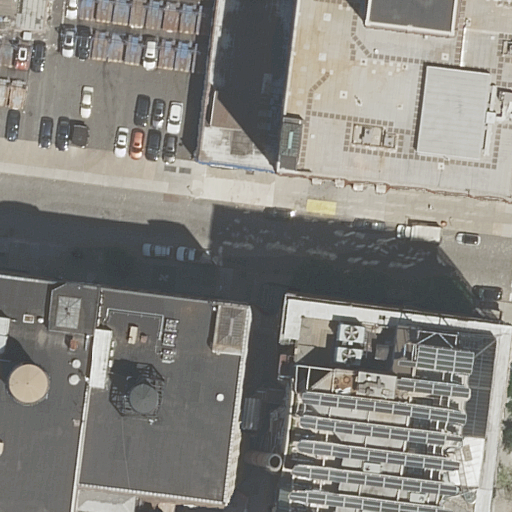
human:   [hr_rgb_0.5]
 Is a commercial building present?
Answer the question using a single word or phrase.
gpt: no

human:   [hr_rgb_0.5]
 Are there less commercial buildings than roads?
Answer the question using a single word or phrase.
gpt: yes

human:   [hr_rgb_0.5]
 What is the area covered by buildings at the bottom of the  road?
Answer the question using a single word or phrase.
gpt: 4021m2

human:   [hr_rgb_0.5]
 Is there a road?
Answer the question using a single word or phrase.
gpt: yes

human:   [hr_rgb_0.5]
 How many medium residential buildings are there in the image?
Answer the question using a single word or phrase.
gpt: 1

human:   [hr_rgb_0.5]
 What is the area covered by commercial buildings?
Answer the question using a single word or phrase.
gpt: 0m2

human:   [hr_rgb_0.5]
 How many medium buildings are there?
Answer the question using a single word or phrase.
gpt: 1

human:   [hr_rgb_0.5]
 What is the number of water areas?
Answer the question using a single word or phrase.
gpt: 0

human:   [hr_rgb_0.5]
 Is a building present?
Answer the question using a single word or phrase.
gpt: yes

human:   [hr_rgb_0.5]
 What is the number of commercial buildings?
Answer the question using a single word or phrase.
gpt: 0

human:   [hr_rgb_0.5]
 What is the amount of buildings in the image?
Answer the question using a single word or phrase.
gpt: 7

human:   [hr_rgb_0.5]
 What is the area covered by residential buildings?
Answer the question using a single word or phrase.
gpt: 5955m2

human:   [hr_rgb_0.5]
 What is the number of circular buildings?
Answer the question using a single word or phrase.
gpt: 0

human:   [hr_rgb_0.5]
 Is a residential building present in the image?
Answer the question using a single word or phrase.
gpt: yes

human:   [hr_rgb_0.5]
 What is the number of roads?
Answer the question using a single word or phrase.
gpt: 1

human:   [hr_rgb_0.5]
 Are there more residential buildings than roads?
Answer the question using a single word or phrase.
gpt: yes

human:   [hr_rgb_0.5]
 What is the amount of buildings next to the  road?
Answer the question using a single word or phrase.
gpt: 7

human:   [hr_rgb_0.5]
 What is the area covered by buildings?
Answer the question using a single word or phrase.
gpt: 5955m2

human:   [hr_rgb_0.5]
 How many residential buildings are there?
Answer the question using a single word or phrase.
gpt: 7

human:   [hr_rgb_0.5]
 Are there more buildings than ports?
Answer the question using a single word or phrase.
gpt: yes

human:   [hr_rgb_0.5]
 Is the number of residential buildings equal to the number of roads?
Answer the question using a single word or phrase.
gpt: no

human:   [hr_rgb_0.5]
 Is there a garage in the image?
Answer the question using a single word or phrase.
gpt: no

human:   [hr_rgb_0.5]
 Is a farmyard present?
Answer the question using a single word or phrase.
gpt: no

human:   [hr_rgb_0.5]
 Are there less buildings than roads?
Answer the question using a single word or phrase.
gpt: no

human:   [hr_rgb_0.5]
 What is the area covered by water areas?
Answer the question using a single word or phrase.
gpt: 0m2

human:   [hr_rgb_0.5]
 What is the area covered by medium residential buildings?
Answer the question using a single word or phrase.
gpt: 104m2

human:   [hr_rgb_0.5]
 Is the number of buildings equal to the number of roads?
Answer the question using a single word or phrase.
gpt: no

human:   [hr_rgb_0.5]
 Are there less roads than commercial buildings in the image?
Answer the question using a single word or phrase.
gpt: no

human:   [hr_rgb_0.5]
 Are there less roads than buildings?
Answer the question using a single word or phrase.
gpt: yes

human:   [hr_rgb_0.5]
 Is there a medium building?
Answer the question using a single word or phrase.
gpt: yes

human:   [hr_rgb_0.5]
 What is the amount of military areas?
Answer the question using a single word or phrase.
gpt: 0

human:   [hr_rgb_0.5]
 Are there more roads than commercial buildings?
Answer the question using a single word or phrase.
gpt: yes

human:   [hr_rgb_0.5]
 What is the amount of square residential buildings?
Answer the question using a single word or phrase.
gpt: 0

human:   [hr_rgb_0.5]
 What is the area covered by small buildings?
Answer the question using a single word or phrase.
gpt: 89m2

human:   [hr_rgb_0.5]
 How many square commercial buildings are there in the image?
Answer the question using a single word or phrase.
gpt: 0

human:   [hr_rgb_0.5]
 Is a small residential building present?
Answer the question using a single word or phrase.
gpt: yes

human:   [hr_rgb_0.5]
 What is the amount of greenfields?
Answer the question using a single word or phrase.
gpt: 0

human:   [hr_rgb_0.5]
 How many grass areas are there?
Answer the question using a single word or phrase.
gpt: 0

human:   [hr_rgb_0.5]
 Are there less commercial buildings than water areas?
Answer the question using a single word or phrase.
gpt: no

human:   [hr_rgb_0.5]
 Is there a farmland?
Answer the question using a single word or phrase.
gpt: no

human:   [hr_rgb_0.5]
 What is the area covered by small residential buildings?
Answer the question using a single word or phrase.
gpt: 89m2

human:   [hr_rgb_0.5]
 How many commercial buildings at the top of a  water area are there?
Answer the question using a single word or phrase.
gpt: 0

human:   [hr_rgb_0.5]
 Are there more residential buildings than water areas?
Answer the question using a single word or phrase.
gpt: yes

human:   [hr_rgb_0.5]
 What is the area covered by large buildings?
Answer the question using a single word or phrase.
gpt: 5761m2

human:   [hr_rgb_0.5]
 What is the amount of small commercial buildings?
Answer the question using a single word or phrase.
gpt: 0

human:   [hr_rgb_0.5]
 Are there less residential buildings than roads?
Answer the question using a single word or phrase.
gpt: no

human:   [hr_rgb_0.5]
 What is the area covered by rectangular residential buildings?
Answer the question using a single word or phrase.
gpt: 3230m2

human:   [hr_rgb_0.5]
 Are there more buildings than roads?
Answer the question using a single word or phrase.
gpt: yes

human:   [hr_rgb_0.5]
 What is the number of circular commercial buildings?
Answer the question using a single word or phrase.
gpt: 0

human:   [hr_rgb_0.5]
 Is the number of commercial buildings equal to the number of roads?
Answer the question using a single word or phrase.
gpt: no

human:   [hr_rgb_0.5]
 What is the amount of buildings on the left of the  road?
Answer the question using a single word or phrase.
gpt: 3

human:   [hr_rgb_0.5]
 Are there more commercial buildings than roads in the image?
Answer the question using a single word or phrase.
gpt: no

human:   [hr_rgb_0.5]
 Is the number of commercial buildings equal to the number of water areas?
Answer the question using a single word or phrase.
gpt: yes

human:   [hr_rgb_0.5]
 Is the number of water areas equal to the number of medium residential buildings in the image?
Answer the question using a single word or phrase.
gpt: no

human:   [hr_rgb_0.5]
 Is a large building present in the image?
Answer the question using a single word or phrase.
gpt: yes

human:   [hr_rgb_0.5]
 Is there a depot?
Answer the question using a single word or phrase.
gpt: no

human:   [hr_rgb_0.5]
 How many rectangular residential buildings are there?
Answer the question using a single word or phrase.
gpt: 5

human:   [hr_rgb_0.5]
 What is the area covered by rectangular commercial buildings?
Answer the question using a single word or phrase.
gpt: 0m2

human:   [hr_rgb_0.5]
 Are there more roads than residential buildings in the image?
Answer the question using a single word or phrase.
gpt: no

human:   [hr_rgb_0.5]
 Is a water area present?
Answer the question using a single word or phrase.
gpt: no

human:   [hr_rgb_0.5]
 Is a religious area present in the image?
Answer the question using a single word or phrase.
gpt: no

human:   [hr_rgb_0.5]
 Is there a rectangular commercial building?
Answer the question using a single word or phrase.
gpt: no

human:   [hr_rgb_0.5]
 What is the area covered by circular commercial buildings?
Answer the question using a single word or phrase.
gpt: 0m2

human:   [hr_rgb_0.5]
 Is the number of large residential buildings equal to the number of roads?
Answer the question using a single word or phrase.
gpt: no